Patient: sex F, age 61
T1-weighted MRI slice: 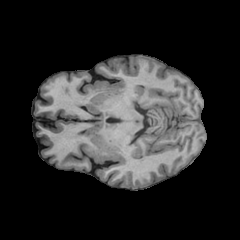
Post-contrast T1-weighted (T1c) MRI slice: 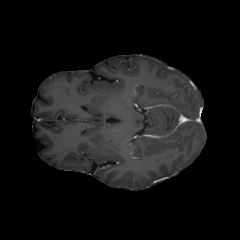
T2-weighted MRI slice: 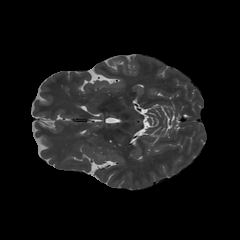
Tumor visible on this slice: no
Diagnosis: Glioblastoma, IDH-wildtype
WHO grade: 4